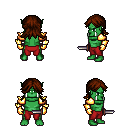
a pixel art fantasy rpg character, male body template, orc, green skin, gold arm armor, red pants, brown loose hair, gold gloves, dagger, four views (front, back, left, right), 2x2 character sprite sheet, small pixel art, hard edges, no anti-aliasing